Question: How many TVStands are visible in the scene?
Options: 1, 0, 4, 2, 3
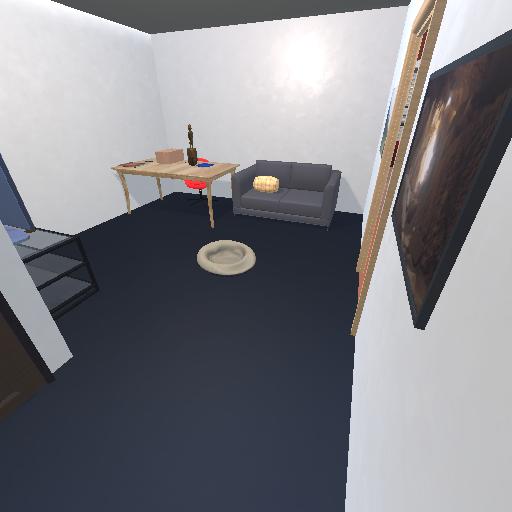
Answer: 1